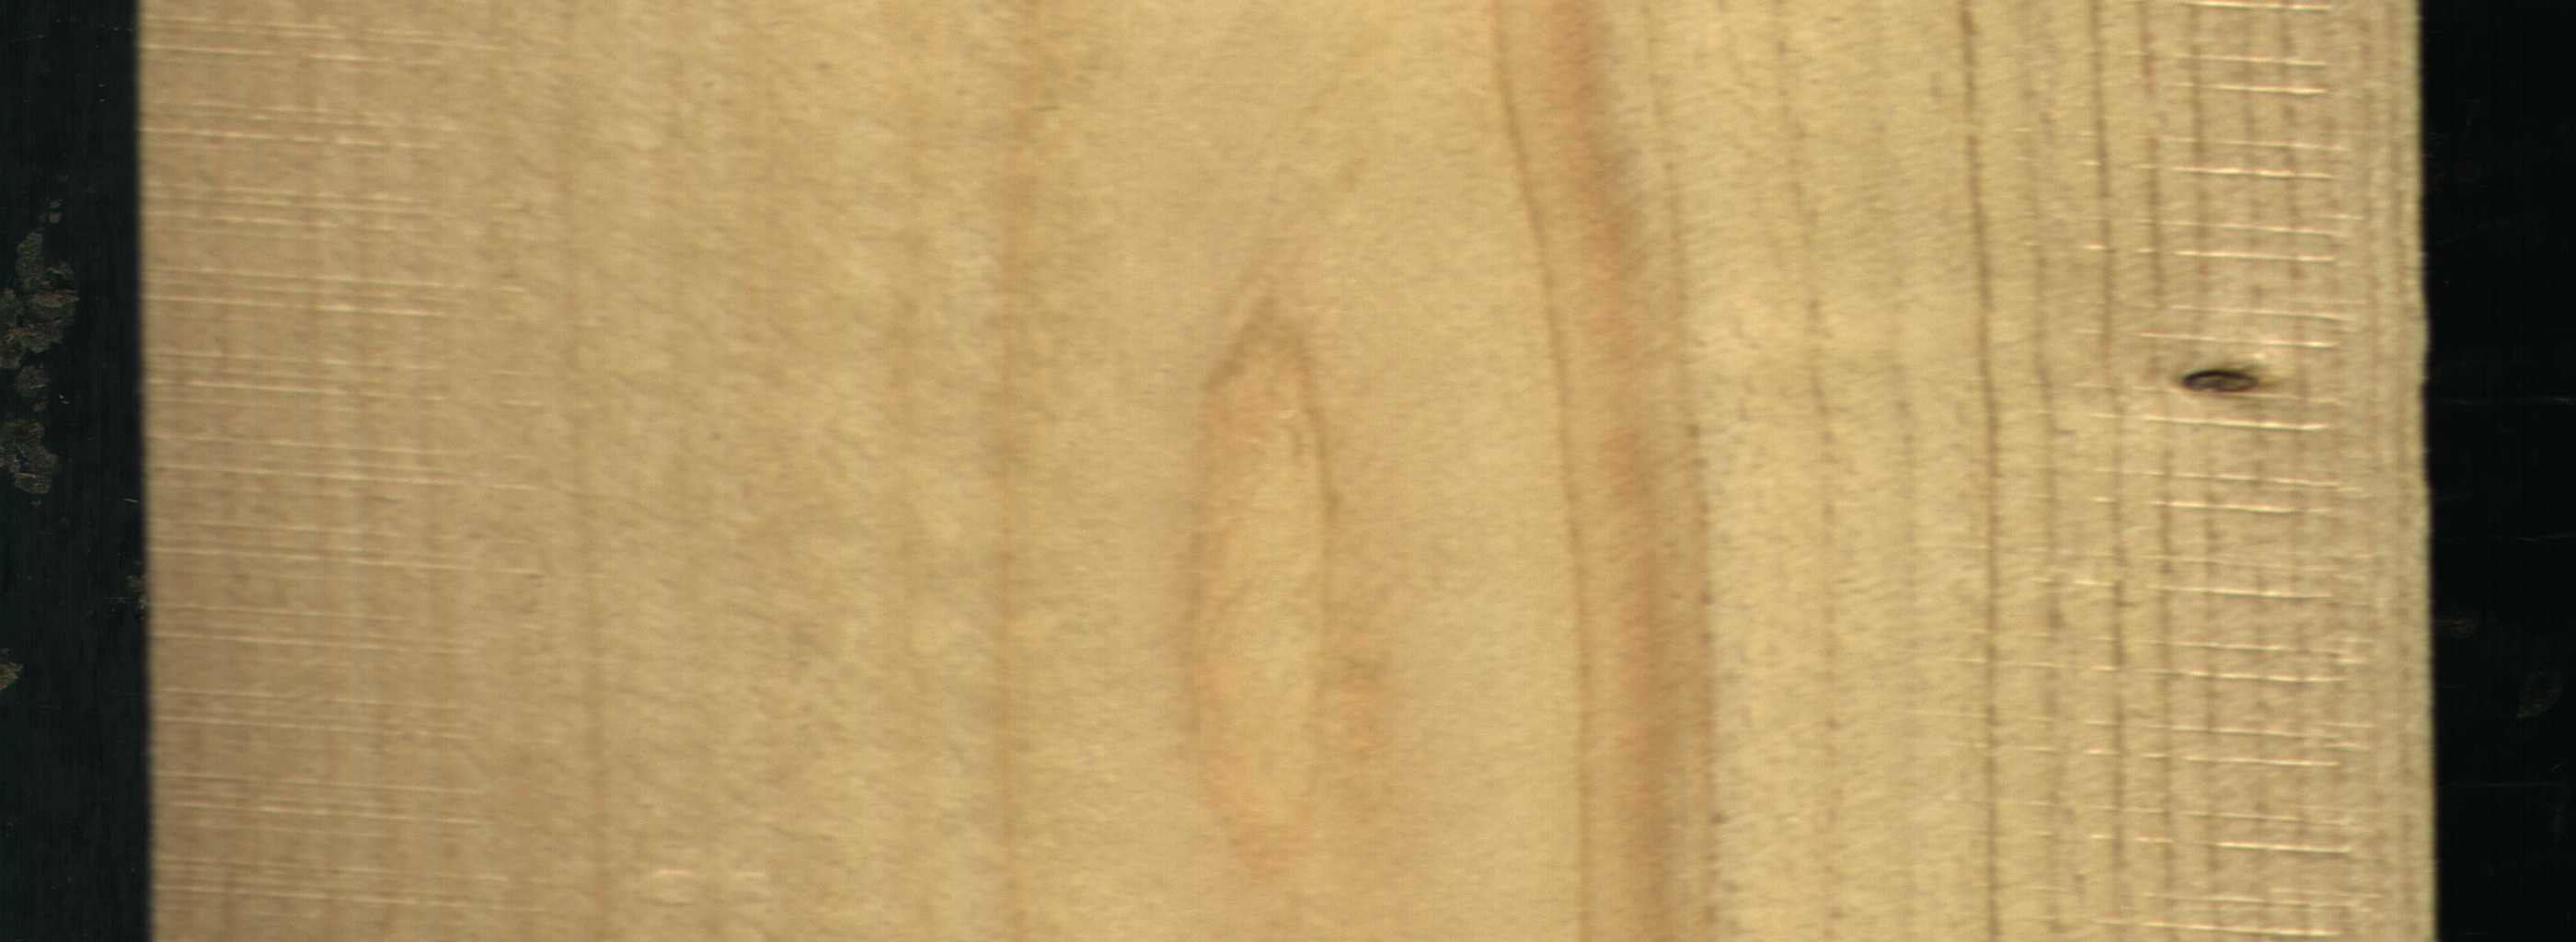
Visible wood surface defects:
Dead_Knot